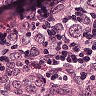
Metastatic tissue present: yes